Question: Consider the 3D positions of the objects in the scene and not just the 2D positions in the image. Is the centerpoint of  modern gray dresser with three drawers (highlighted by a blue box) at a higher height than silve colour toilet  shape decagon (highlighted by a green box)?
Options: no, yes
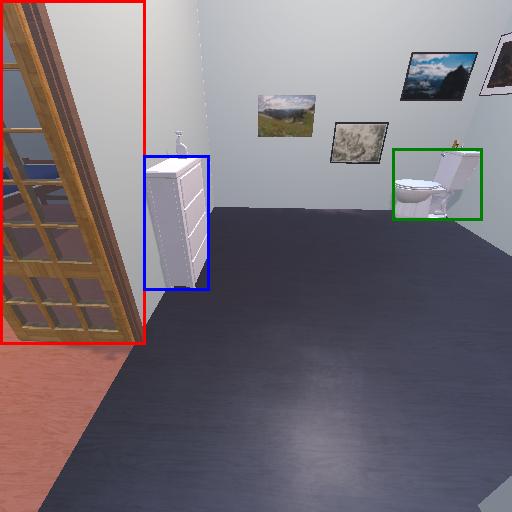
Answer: no